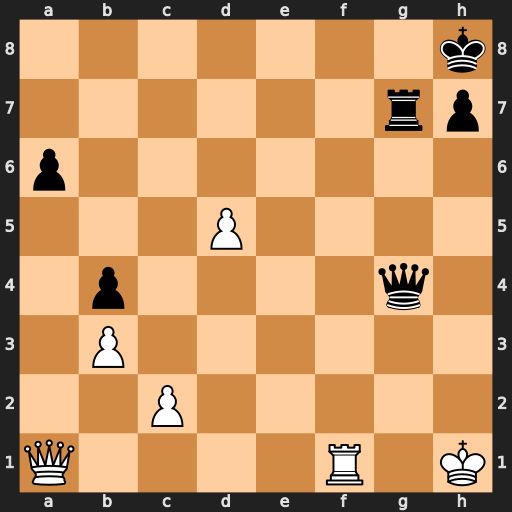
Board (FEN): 7k/6rp/p7/3P4/1p4q1/1P6/2P5/Q4R1K
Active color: w
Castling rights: -
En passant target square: -
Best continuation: Rf8#